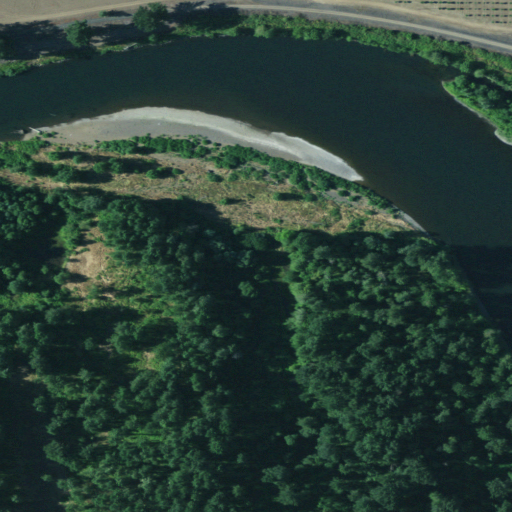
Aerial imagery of bar in Oregon named Horseshoe Bar containing herbaceous wetlands, open water, pasture, woody wetlands, barren land, and cultivated crops